Field crop: tomato
Growth stage: 2
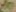
Species: solanum